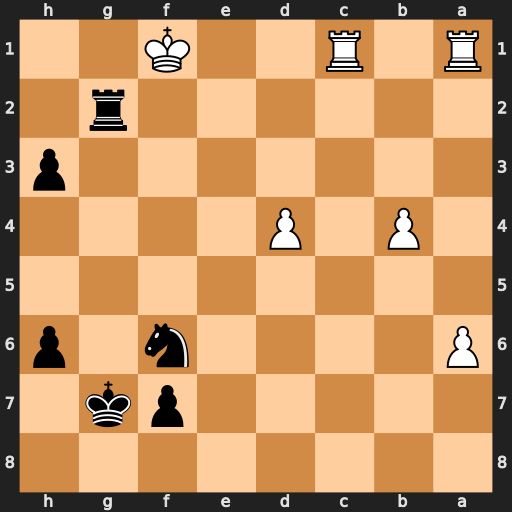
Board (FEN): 8/5pk1/P4n1p/8/1P1P4/7p/6r1/R1R2K2
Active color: b
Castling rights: -
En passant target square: -
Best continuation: Ne4 Ra3 Nd2+ Ke1 h2 Rh3 Nf3+ Kf1 Rg1+ Kf2 Rxc1